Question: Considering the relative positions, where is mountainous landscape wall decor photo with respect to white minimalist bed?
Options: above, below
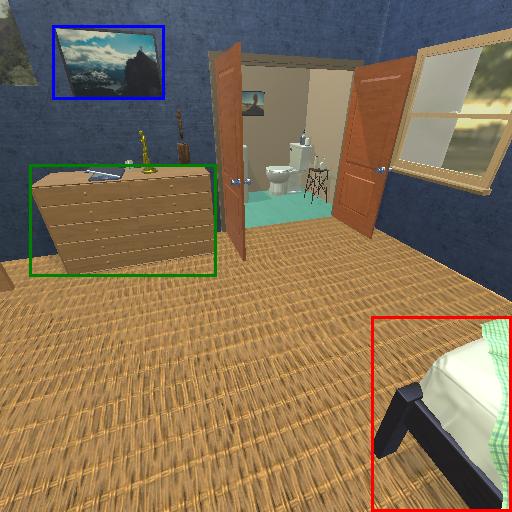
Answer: above